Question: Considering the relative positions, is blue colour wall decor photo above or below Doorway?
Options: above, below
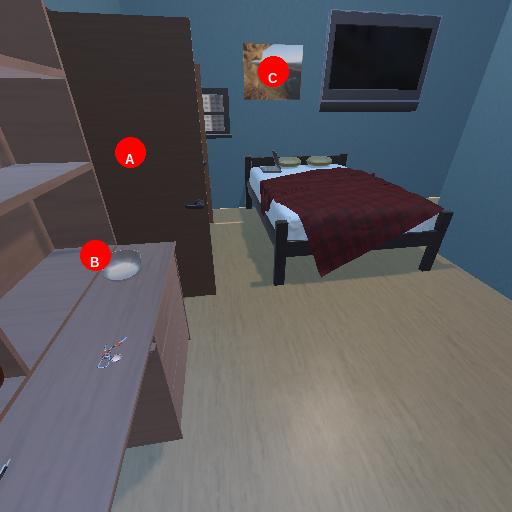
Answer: above